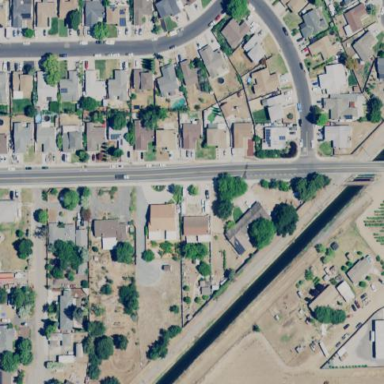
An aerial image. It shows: This residential area consists of single-family homes.